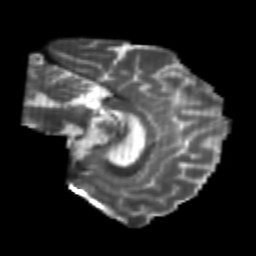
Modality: T2w
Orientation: sagittal
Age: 24
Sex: male
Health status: healthy
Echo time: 0.074 s